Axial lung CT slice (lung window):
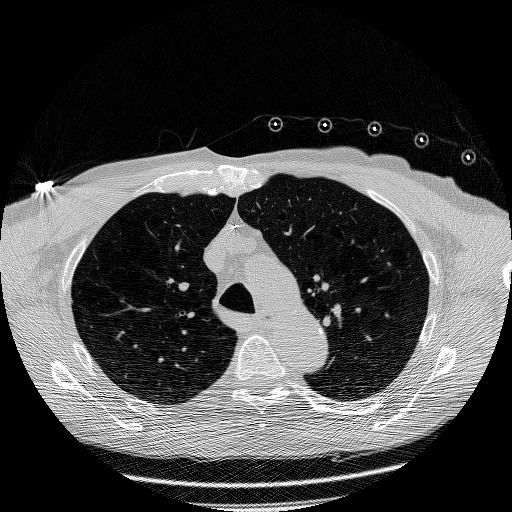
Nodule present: no